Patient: sex F, age 41
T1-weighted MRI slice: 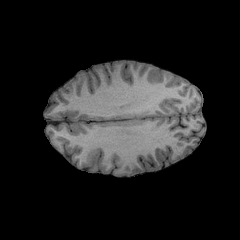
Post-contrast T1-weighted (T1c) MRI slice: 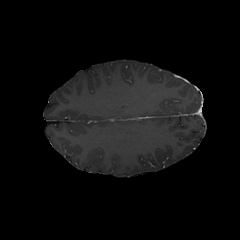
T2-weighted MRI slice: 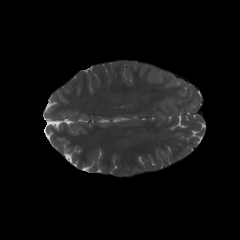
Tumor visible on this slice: no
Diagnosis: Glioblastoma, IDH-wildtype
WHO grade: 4